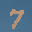
Label: 7